Question: I have the following query:
'''
SELECT DISTINCT
CAB.CODPARC,
PAR.RAZAOSOCIAL,
BAI.NOMEBAI,
SUM(VLRNOTA) AS AMOUNT
FROM TGFCAB CAB, TGFPAR PAR, TSIBAI BAI
WHERE CAB.CODPARC = PAR.CODPARC
AND PAR.CODBAI = BAI.CODBAI
AND CAB.TIPMOV = 'V'
AND STATUSNOTA = 'L'
AND PAR.CODCID = 5358
GROUP BY
CAB.CODPARC,
PAR.RAZAOSOCIAL,
BAI.NOMEBAI
'''
Which the result is this. Company names and neighborhood hid for obvious reasons

The query at the moment, for those who don't understand Latin languages, is giving me clients, company name, company neighborhood, and the total value of movements.
in the WHERE clause it is only filtering sales movements of companies from an established city.
But if you notice in the Select statement, the column that is retuning the value that aggregates the total amount of value of sales is a SUM().
My goal is to return only the company that have the maximum value of this column, if its a tie, display both of em.
This is where i'm struggling, cause i can't seem to find a simple solution. I tried to use
'''
WHERE AMOUNT = MAX(AMOUNT)
'''
But as expected it didn't work
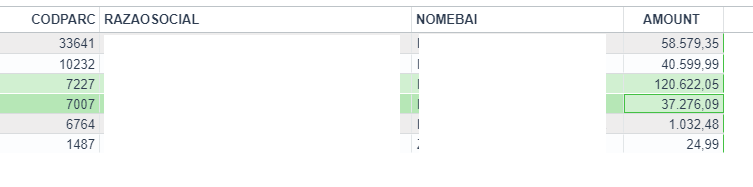
Answer: You tagged the question with the whole bunch of different databases; do you really use all of them?
Because, "PL/SQL" reads as "Oracle". If that's so, here's one option.
'''
with temp as
-- this is your current query
(select columns,
sum(vrlnota) as amount
from ...
where ...
)
-- query that returns what you asked for
select *
from temp t
where t.amount = (select max(a.amount)
from temp a
);
'''